Question: I am using Autocomplete function in jQuery (much like Facebook).
As I mention in image, I don't want duplicate values in the Autocomplete.
<URL>
Here is my code:
'''
jQuery.noConflict();
jQuery(document).ready(function()
{
var i=document.getElementById('autocomplete_1').innerHTML;
var acfb =
jQuery("ul.first").autoCompletefb(
{
urlLookup:i.split(','),
deleteimgurl:"deleteimg/",
}
);
jQuery("#acfb-input" ).blur(function()
{
document.getElementById('auto_complete_text').value=acfb.getData();
});
});
'''

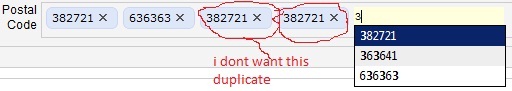
Answer: Hiya <URL>
So behavior wise: if you selected java the 'aotocomplete' will not show java in available tags.
key is to create an array of 'usedItems' which and then make a 'new array = existing array - used items'
'''
**var usedItems = []**
:
:// then
source: function(request, response) {
//===<> Read: build new array with = AvailableTagsArray - UsedItemArray
var newNonDuplicatetag = $.grep(availableTags, function(el){return $.inArray(el, usedItems) == -1});
// delegate back to autocomplete, but extract the last term
response($.ui.autocomplete.filter(
newNonDuplicatetag, extractLast(request.term)));
},
'''
'''
$(function() {
var usedItems = [];
var availableTags = [
"ActionScript",
"AppleScript",
"Asp",
"BASIC",
"C",
"C++",
"Clojure",
"COBOL",
"ColdFusion",
"Erlang",
"Fortran",
"Groovy",
"Haskell",
"Java",
"JavaScript",
"Lisp",
"Perl",
"PHP",
"Python",
"Ruby",
"Scala",
"Scheme"
];
function split(val) {
return val.split(/,\s*/);
}
function extractLast(term) {
return split(term).pop();
}
$("#tags")
// don't navigate away from the field on tab when selecting an item
.bind("keydown", function(event) {
if (event.keyCode === $.ui.keyCode.TAB && $(this).data("autocomplete").menu.active) {
event.preventDefault();
}
}).autocomplete({
minLength: 0,
source: function(request, response) {
var newNonDuplicatetag = $.grep(availableTags, function(el){return $.inArray(el, usedItems) == -1});
// delegate back to autocomplete, but extract the last term
response($.ui.autocomplete.filter(
newNonDuplicatetag, extractLast(request.term)));
},
focus: function() {
// prevent value inserted on focus
return false;
},
select: function(event, ui) {
var terms = split(this.value);
// remove the current input
terms.pop();
// add the selected item
usedItems.push(ui.item.value);
alert(usedItems[1]);
terms.push(ui.item.value);
// add placeholder to get the comma-and-space at the end
terms.push("");
this.value = terms.join(", ");
return false;
}
});
});
'''
> (WIth the case of - when you delete the item
then it should due added back to available tags
'''
$(function() {
var usedItems = [];
var availableTags = [
"ActionScript",
"AppleScript",
"Asp",
"BASIC",
"C",
"C++",
"Clojure",
"COBOL",
"ColdFusion",
"Erlang",
"Fortran",
"Groovy",
"Haskell",
"Java",
"JavaScript",
"Lisp",
"Perl",
"PHP",
"Python",
"Ruby",
"Scala",
"Scheme"
];
function split(val) {
return val.split(/,\s*/);
}
function extractLast(term) {
return split(term).pop();
}
$("#tags")
// don't navigate away from the field on tab when selecting an item
.bind("keydown", function(event) {
if (event.keyCode === $.ui.keyCode.TAB && $(this).data("autocomplete").menu.active) {
event.preventDefault();
}
}).autocomplete({
minLength: 0,
source: function(request, response) {
//to handle the case when dleted We want to add the code back to available tags.
var tempTags = $('#tags').val().split(',');
var newNonDuplicatetag1 = $.grep(usedItems, function(el){return $.inArray(el, tempTags) != -1});
// build new available tag -(minus) used tag here
var newNonDuplicatetag = $.grep(availableTags, function(el){return $.inArray(el, newNonDuplicatetag1) == -1});
// delegate back to autocomplete, but extract the last term
response($.ui.autocomplete.filter(
newNonDuplicatetag, extractLast(request.term)));
},
focus: function() {
// prevent value inserted on focus
return false;
},
select: function(event, ui) {
var terms = split(this.value);
// remove the current input
terms.pop();
// add the selected item
usedItems.push(ui.item.value);
// alert(usedItems[1]);
terms.push(ui.item.value);
// add placeholder to get the comma-and-space at the end
terms.push("");
this.value = terms.join(", ");
return false;
}
});
});
'''